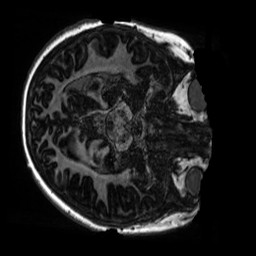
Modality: MP2RAGE
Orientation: axial
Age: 10
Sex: male
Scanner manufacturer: siemens
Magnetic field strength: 3 T
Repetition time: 4 s
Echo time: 0.00303 s